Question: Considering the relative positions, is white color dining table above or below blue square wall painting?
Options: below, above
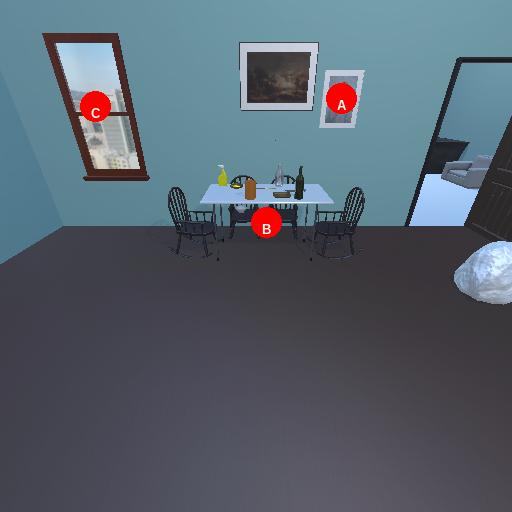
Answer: below